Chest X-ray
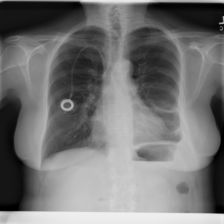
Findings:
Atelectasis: negative
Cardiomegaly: negative
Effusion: negative
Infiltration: negative
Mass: negative
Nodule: negative
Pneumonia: negative
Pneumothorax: negative
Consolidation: negative
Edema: negative
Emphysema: negative
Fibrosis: negative
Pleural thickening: positive
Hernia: negative